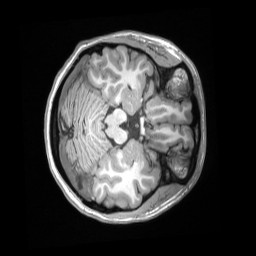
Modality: T1w
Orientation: axial
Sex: female
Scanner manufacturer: siemens
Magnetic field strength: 3 T
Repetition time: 2.53 s
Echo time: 0.00164 s